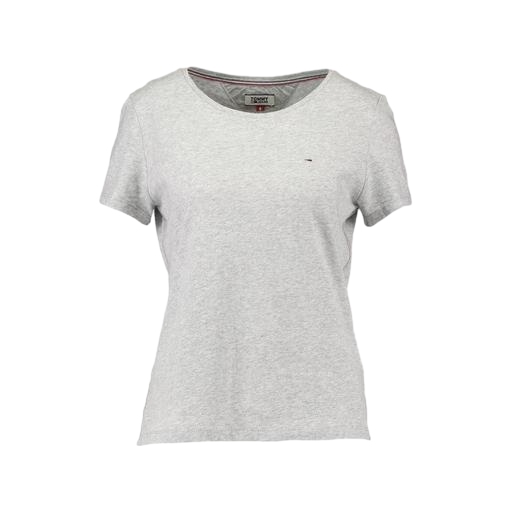
basic tee, light gray fitted t shirt, slim crew tee, white background